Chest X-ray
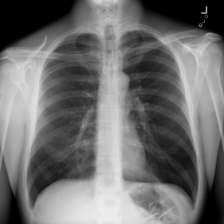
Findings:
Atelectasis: negative
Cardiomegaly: negative
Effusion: negative
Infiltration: negative
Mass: negative
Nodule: negative
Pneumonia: negative
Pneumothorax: negative
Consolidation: negative
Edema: negative
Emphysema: negative
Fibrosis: negative
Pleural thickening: negative
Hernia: negative